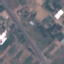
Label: Highway